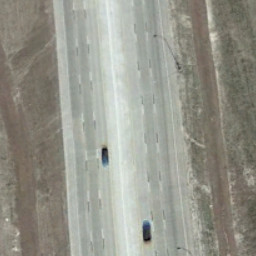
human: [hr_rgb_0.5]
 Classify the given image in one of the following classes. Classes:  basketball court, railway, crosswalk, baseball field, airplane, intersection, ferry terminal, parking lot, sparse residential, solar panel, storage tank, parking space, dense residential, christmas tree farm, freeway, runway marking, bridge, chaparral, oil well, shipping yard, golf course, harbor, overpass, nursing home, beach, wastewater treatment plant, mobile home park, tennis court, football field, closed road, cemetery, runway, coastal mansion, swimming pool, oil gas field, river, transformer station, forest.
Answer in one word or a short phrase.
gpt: freeway